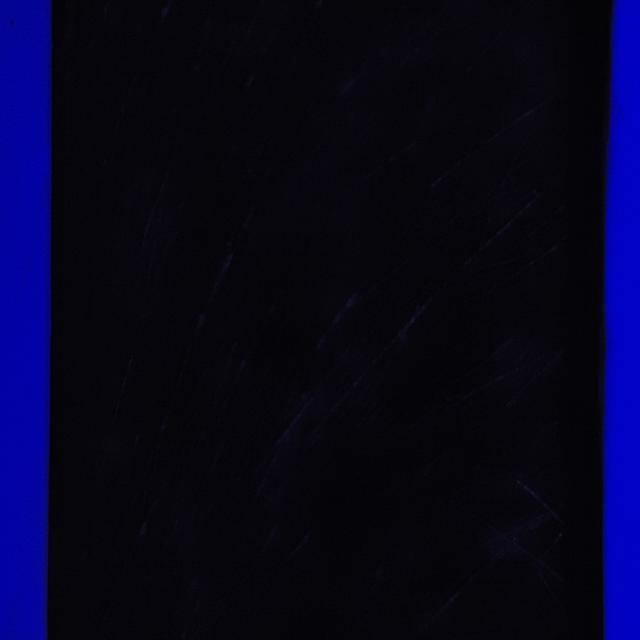
Canine fungal skin infection — characterized by alopecia, scaling, crusting, and circular lesions. Common agents include Malassezia and Candida species.